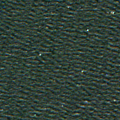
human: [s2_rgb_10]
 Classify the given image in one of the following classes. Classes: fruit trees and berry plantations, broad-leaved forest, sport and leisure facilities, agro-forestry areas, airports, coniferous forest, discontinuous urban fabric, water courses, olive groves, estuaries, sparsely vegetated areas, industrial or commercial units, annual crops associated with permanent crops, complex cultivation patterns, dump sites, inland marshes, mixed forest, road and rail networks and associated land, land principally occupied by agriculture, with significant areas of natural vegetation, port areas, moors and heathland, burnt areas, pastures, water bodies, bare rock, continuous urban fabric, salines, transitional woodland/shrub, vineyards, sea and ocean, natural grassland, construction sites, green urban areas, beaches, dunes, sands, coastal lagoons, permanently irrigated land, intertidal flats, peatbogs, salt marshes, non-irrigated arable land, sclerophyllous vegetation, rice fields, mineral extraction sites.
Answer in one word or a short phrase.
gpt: sea and ocean